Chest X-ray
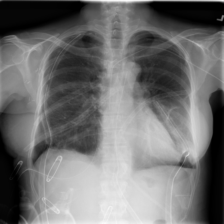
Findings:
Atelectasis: negative
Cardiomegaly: negative
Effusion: negative
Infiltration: negative
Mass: negative
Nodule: negative
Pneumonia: negative
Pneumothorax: positive
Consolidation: negative
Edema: negative
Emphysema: negative
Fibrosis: negative
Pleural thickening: negative
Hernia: negative